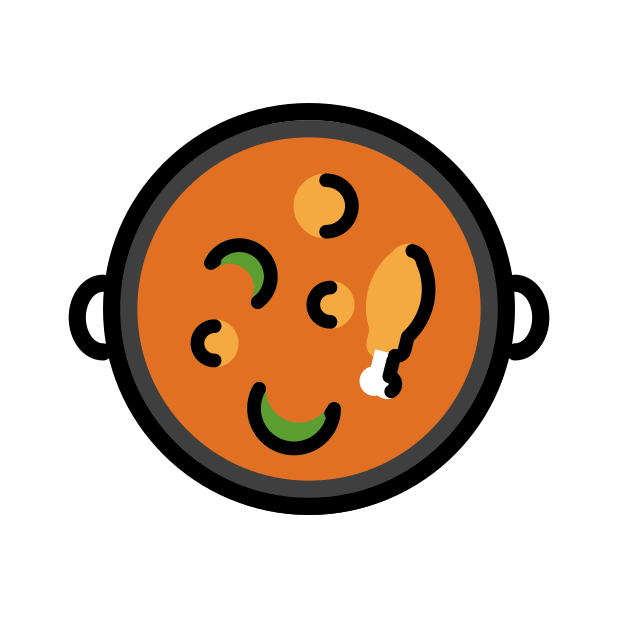
Emoji: 🥘
Name: shallow pan of food
Unicode: 0x1f958